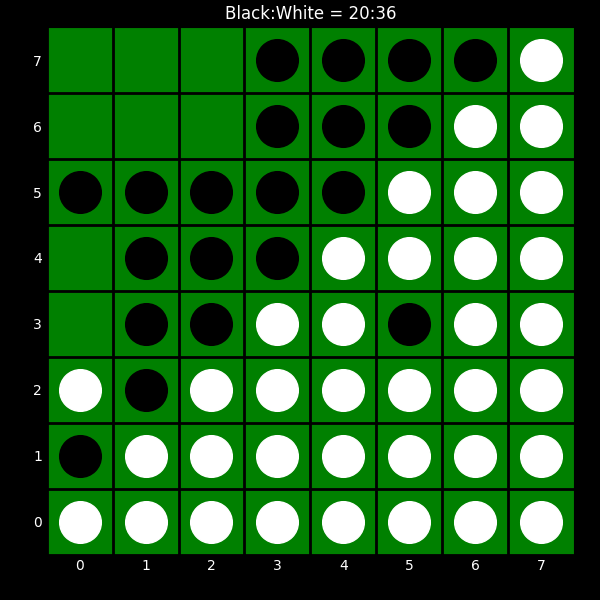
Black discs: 20
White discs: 36